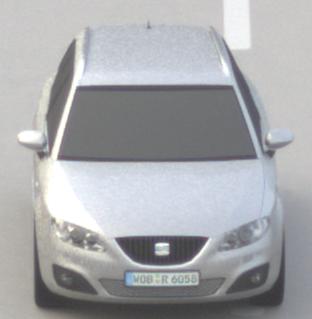
Make: SEAT
Model: Exeo ST 1.6
Detailed model: Exeo (3R) ST
Model produced from: 2010/05
Model produced until: 2010/08
Doors: 5
Color: white
Road condition: dry road
Daytime: morning or afternoon
Contrast: low contrast